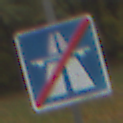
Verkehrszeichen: EndeAutbahn
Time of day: Midday
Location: Outdoor (Nature)
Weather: Overcast
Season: Autumn
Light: Natural